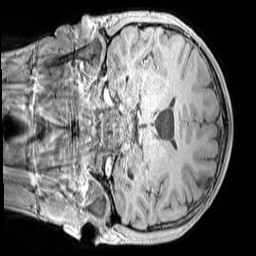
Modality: MP2RAGE
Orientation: coronal
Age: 13
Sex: male
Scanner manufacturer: siemens
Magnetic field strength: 3 T
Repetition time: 4 s
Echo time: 0.00299 s